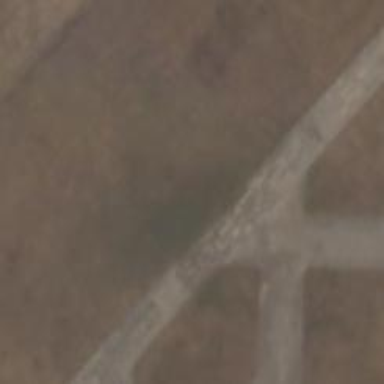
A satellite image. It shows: View of taxiway at the airport.